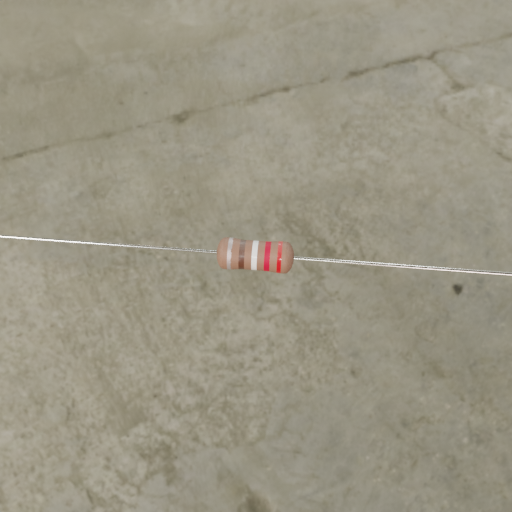
Resistor colour bands (in order): silver, brown, white, red, red